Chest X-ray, PA view. Patient: 35 years old, sex F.
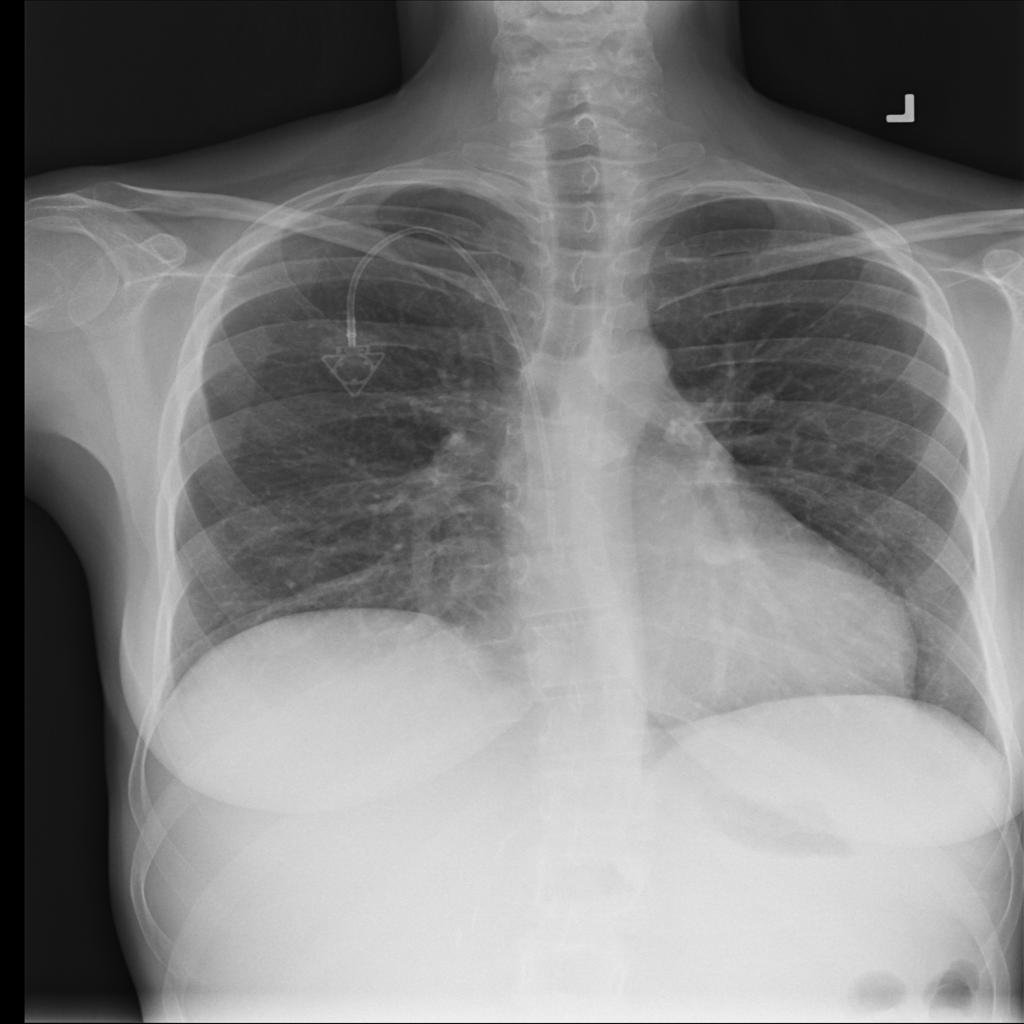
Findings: No Finding